Interaction volume radius: 10 \u00c5
Interaction volume height: 20 \u00c5
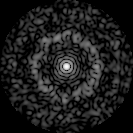
Disorder parameter: 0.8378